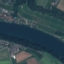
Land use / land cover: River